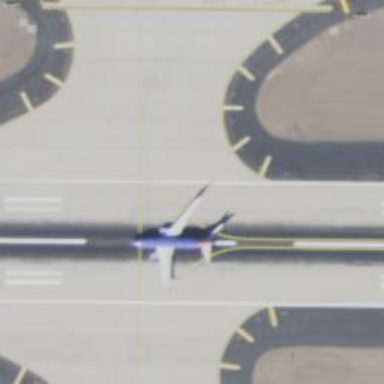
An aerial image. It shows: Image of taxiway at airport.